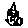
Label: house